Question: ## Please look into this my previous question on Stackoverflow
---
now i have used two post functions
- 'postImageData()'- 'postData()'
---
I am trying to post a single image as a multipart and a string data without multipart
'''
public class MainActivity extends Activity {
Button submit;
ProgressDialog pDialog;
InputStream is;
EditText name;
ImageView imageView;
@Override
protected void onCreate(Bundle savedInstanceState) {
super.onCreate(savedInstanceState);
setContentView(R.layout.activity_main);
submit = (Button) findViewById(R.id.SUBMIT_BUTTON_ID);
name = (EditText) findViewById(R.id.editText1);
imageView = (ImageView) findViewById(R.id.imageView1);
submit.setOnClickListener(new OnClickListener() {
@Override
public void onClick(View v) {
// TODO Auto-generated method stub
new MainTest().execute();
}
});
}
public void postData() {
String newurl = "?" + "key1=" + name.getText().toString();
HttpClient httpclient = new DefaultHttpClient();
HttpPost httppost = new HttpPost("http://10.0.2.2:7002/Details/"+newurl);
try {
// Add your data
List<NameValuePair> nameValuePairs = new ArrayList<NameValuePair>(2);
nameValuePairs.add(new BasicNameValuePair("key1", name.getText()
.toString()));
httppost.setEntity(new UrlEncodedFormEntity(nameValuePairs));
// Execute HTTP Post Request
HttpResponse response = httpclient.execute(httppost);
Log.v("Response", response.toString());
} catch (ClientProtocolException e) {
// TODO Auto-generated catch block
} catch (IOException e) {
// TODO Auto-generated catch block
}
}
/**
* Method to post the image to the server.
* U will have to change the url which will accept the image data.
* @throws IOException
*/
public void postImageData() {
try
{
Bitmap bitmapOrg = BitmapFactory.decodeResource(getResources(),R.drawable.image);
HttpClient httpClient = new DefaultHttpClient();
HttpPost postRequest = new HttpPost("http://10.0.2.2:7002/Details/");
MultipartEntity reqEntity = new MultipartEntity(HttpMultipartMode.BROWSER_COMPATIBLE);
try{
ByteArrayOutputStream bos = new ByteArrayOutputStream();
bitmapOrg.compress(CompressFormat.JPEG, 75, bos);
byte[] data = bos.toByteArray();
ByteArrayBody bab = new ByteArrayBody(data, "image.jpg");
reqEntity.addPart("key", bab);
//reqEntity.addPart("key1", new StringBody(name.getText().toString()));
}
catch(Exception e){
//Log.v("Exception in Image", ""+e);
reqEntity.addPart("picture", new StringBody(""));
}
postRequest.setEntity(reqEntity);
HttpResponse response = httpClient.execute(postRequest);
BufferedReader reader = new BufferedReader(new InputStreamReader(response.getEntity().getContent(), "UTF-8"));
String sResponse;
StringBuilder s = new StringBuilder();
while ((sResponse = reader.readLine()) != null) {
s = s.append(sResponse);
}
}catch(Exception e){
e.getStackTrace();
}
}
public class MainTest extends AsyncTask<String, Integer, String> {
@Override
protected void onPreExecute() {
pDialog = new ProgressDialog(MainActivity.this);
pDialog.setMessage("Loading..");
pDialog.setIndeterminate(true);
pDialog.setCancelable(false);
pDialog.show();
}
@Override
protected String doInBackground(String... params) {
postImageData();
postData();
return null;
}
@Override
protected void onPostExecute(String result) {
// TODO Auto-generated method stub
super.onPostExecute(result);
// data=jobj.toString();
pDialog.dismiss();
}
}
}
'''
---
::
- 'postImageData()'- 'postData()'- 'Cannot read property 'key' of undefined'
:: i checked that server is correctly working when data is sent with POSTMAN
---
## [Edit]

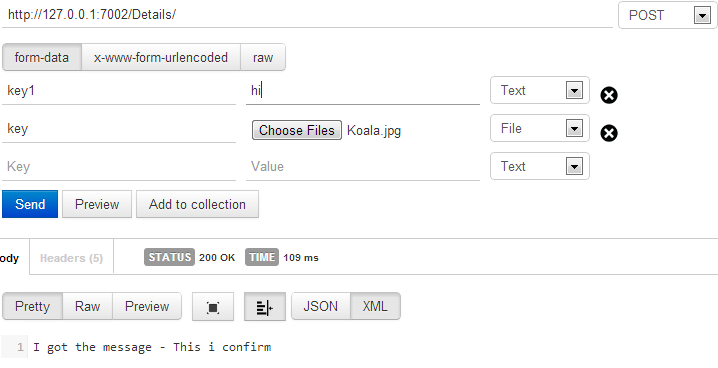
Answer: For that you have to pass the key which is on server side:
Like:
if your server side you have defined your key as a "picture" then on client side when you have to post that data to server you have to pass that key name as a parameter.
Like:
'''
reqEntity.addPart("picture", bab);
'''